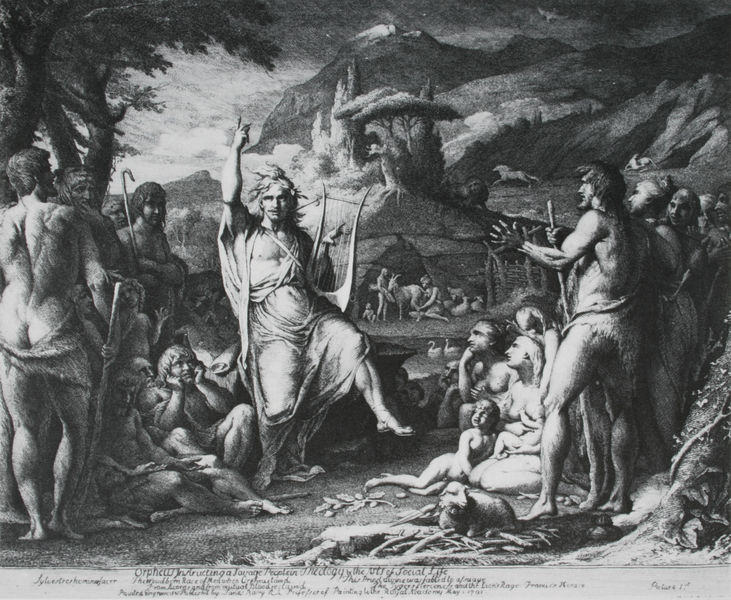
Titel: Orpheus
Künstler: James Barry
Schlagwörter: berg, gruppe, himmel, mann, nackt, weiß, bäume, frauen, landschaft, menschen, holz, männer, schwarz, stroh, zeichnung, hund, tiere, barock, kirche, musik, kinder, engel, stab, berge, gipfel, graphik, enten, unwetter, lamm, antike, schwarz weiß, radierung, stich, gänse, mythologie, üppig, drohend, heiliger, speer, laute, arkadien, gottheit, harfe, lyra, david, kupferstich, tunika, hirten, zuhörer, prophet, lied, zuhören, lauschen, orpheus, weuß, po, dionysios